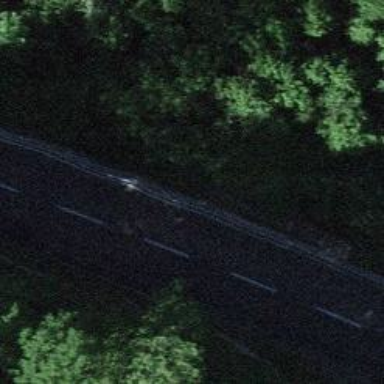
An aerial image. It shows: Road with steps.